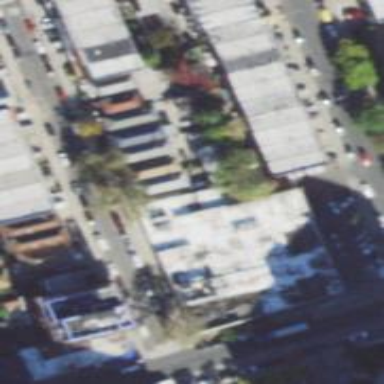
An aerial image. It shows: Supermarket building.